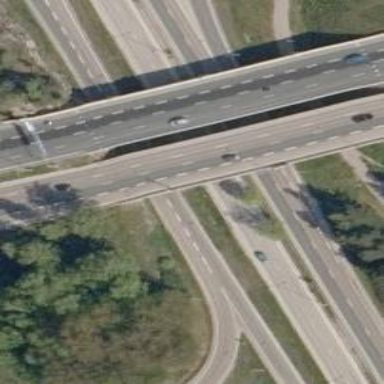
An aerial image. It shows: Trunk link highway with asphalt surface.